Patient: sex M, age 31
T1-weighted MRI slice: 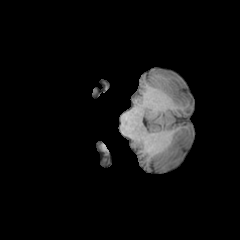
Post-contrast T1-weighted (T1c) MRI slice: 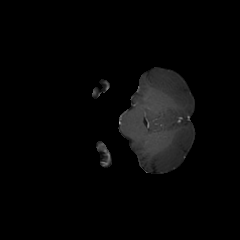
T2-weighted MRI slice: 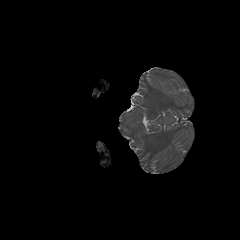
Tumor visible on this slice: no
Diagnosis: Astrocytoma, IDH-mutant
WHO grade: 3